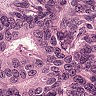
Metastatic tissue present: yes